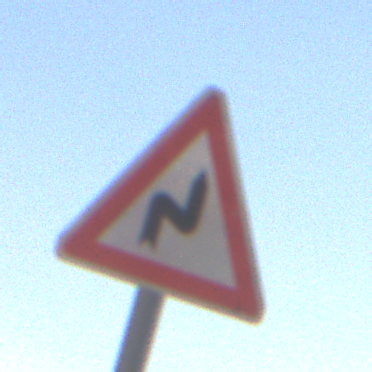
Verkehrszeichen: DoppelkurveRechts
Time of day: Midday
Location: Outdoor (Nature)
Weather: Clear
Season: NotSpecified
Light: Natural